Interaction volume radius: 5 \u00c5
Interaction volume height: 25 \u00c5
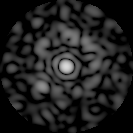
Disorder parameter: 0.7264